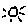
Label: sun